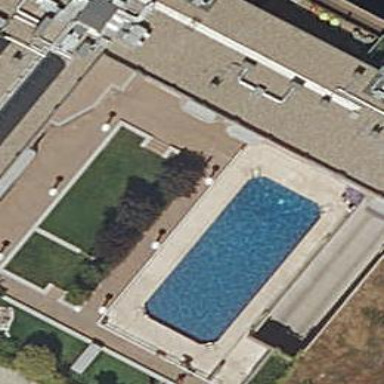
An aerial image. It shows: Swimming pool within leisure land area designed for swimming activities.